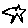
Label: star